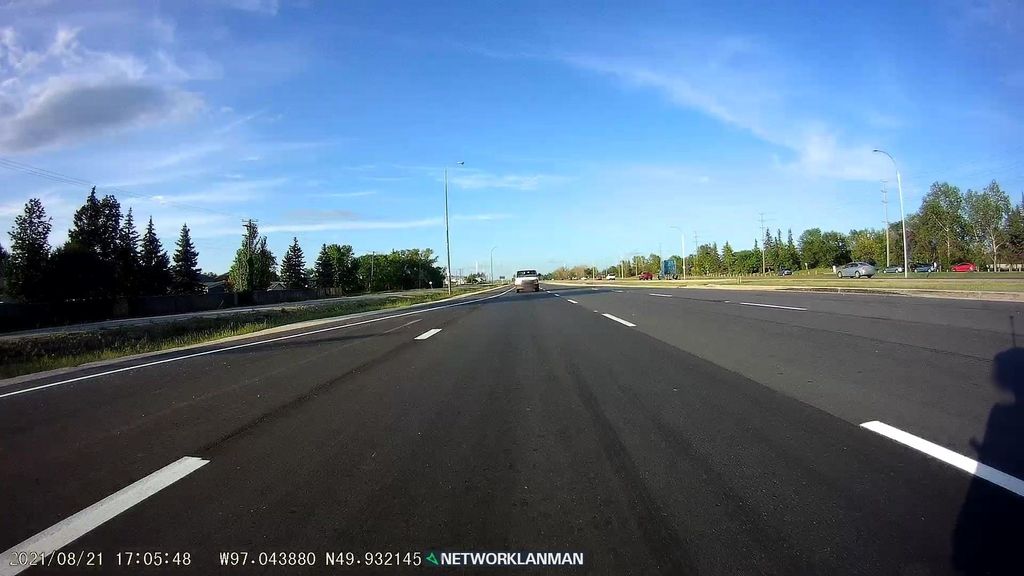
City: winnipeg